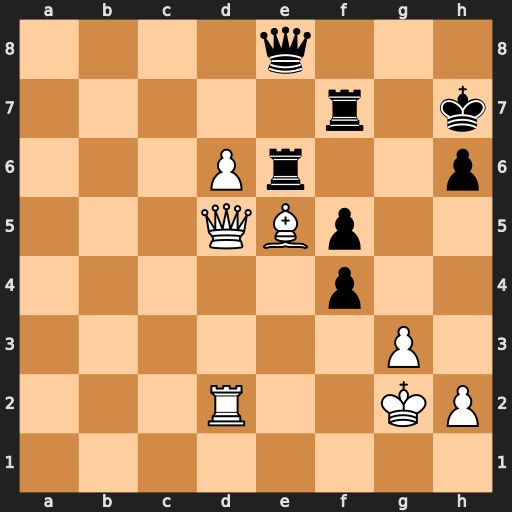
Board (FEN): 4q3/5r1k/3Pr2p/3QBp2/5p2/6P1/3R2KP/8
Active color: w
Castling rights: -
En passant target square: -
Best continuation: d7 Qxd7 Qxd7 Rxd7 Rxd7+